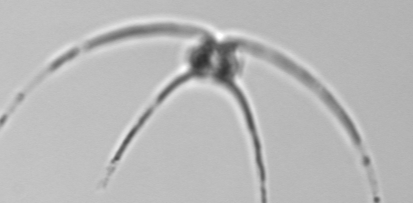
Label: Chaetoceros_peruvianis